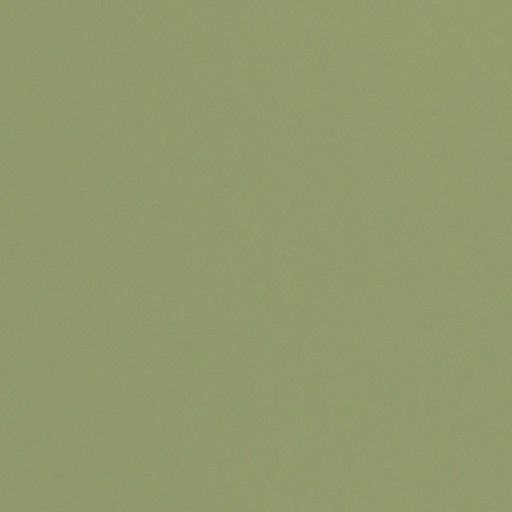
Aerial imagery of bar in Tennessee named Beaver Dam Shoals containing only open water